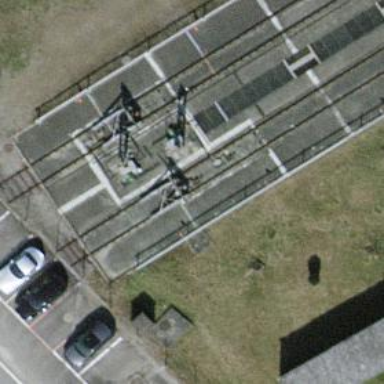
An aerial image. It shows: Railway buffer stop.